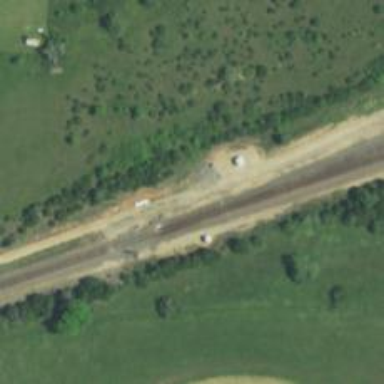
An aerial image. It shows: Railway spur junction.